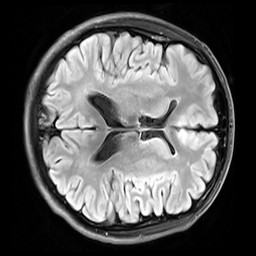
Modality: FLAIR
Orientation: axial
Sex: male
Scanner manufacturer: siemens
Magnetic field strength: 3 T
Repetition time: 10 s
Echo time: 0.09 s